Question: I am new to atom and python in general.
I was able to print hello world in atom using python, but I cannot do the program of calculating the circle's area.
Here is what I get. I can do this in IDLE, but I do not know why I cannot input a radius here. Can anyone tell me how to solve it? Thank you!
(I have already saved the file)

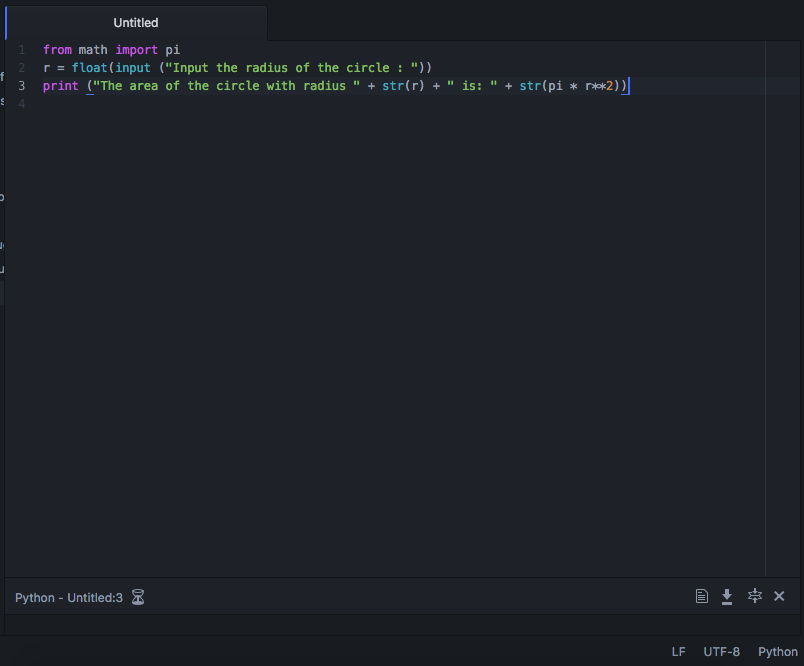
Answer: 'script' cannot run 'input' command, you have to use terminal to run it.